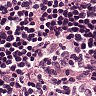
Metastatic tissue present: no